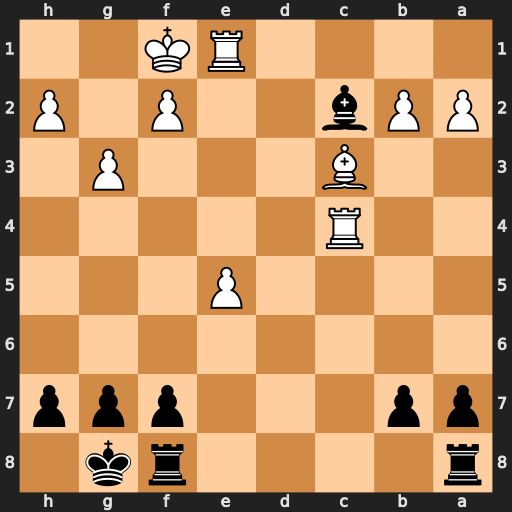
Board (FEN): r4rk1/pp3ppp/8/4P3/2R5/2B3P1/PPb2P1P/4RK2
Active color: b
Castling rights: -
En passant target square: -
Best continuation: Bd3+ Kg2 Bxc4